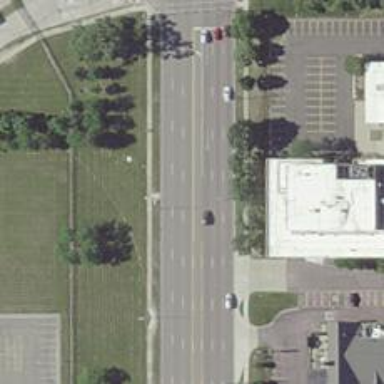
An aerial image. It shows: Primary highway with separate asphalt sidewalks.